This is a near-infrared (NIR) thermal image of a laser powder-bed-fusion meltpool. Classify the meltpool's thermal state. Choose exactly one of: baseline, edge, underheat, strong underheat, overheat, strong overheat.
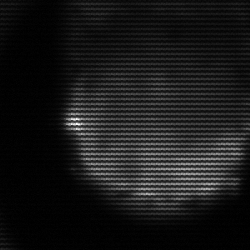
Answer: edge